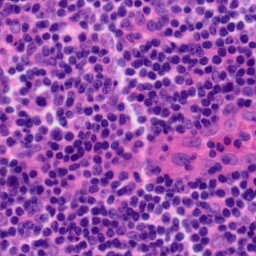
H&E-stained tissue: Tonsil